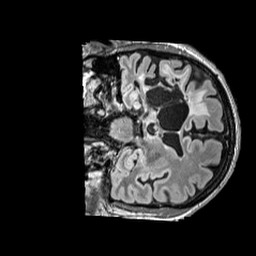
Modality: FLAIR
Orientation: coronal
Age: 57
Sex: male
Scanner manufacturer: siemens
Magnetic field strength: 3 T
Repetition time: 5 s
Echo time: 0.387 s